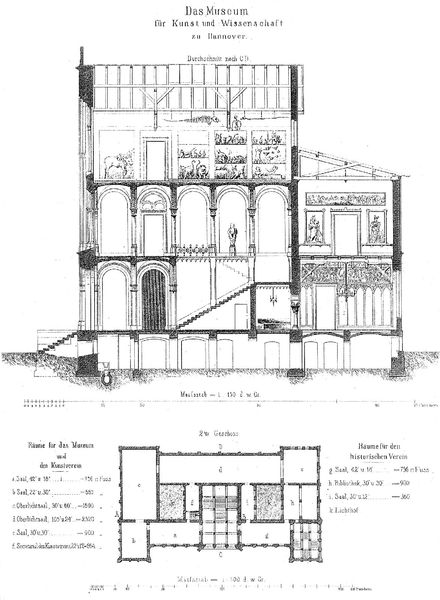
Titel: Museum für Kunst und Wissenschaft in Hannover
Künstler: Conrad Wilhelm Hase
Schlagwörter: weiß, fenster, holz, pfeiler, raum, schwarz, skizze, säule, säulen, tür, zeichnung, zimmer, dach, haus, wand, architektur, skulptur, bilder, ansicht, bogen, linien, treppe, treppen, balken, durchgang, stufen, keller, gewölbe, torbogen, draufsicht, räume, entwurf, kunst, halbkreis, etagen, plan, museum, querschnitt, grundriss, aufriss, etage, maßstab, latein, versuch, hannover, grundtriss, museum für kunst und wissenschaft